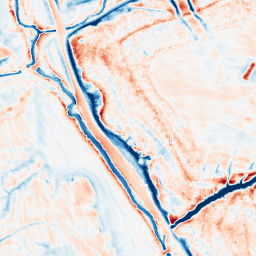
Category: edge_preserving
Decomposition family: anisotropic_diffusion
Decomposition parameters: iterations: 50
kappa: 100
gamma: 0.2
Upsampling method: bspline
Upsampling parameters: scale: 8
Upsampling scale: 8